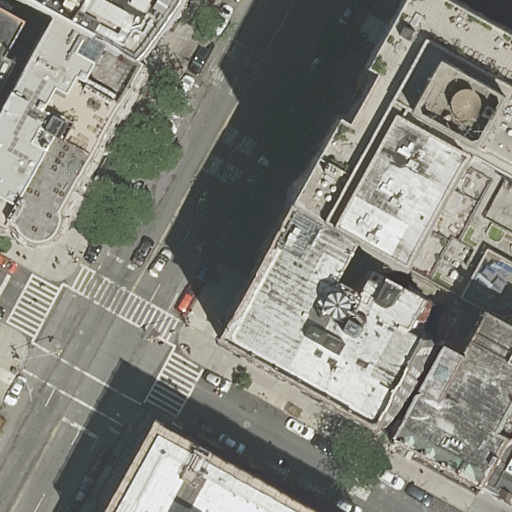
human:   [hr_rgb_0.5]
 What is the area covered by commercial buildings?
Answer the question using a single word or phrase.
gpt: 0m2

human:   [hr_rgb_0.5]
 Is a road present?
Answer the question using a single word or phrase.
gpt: yes

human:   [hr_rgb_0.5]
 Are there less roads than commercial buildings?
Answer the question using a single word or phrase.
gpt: no

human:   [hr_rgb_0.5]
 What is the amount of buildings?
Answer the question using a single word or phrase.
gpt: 9

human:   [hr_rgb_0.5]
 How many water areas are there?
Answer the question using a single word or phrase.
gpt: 0

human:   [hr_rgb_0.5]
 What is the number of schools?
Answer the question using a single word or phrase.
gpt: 1

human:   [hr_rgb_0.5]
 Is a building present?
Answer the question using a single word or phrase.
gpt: yes

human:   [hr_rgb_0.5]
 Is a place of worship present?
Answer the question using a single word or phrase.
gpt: yes

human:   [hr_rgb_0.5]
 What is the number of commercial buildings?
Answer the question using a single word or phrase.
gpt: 0

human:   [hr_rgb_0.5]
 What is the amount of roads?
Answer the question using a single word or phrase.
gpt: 2

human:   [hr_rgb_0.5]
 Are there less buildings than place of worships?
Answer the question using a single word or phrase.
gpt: no

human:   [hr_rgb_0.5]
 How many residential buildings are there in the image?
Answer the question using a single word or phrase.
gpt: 7

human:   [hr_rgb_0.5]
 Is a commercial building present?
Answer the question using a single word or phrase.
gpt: no

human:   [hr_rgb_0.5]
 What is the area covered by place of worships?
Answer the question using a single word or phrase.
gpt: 493m2

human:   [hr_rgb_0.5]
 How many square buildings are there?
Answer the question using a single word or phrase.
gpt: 0

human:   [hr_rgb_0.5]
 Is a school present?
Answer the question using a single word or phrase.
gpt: yes

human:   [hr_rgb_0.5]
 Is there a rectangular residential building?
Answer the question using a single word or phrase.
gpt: yes

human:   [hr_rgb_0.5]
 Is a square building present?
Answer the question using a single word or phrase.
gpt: no

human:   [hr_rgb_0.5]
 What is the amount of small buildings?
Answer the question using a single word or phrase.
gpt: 5

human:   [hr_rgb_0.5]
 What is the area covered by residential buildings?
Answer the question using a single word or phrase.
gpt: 2881m2

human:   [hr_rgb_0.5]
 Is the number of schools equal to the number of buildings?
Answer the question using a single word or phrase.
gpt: no

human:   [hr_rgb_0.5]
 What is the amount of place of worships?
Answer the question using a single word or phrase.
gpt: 1

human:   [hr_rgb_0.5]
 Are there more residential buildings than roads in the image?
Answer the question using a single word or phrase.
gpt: yes

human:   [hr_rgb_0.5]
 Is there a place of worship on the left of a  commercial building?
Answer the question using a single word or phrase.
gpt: no

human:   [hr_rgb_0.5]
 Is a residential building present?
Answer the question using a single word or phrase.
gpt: yes

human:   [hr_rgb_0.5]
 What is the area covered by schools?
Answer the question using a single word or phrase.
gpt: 36m2

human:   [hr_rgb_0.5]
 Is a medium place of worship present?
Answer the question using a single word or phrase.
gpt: yes

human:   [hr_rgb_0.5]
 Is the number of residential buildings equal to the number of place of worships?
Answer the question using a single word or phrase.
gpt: no

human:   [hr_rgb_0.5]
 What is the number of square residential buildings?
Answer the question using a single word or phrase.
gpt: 0

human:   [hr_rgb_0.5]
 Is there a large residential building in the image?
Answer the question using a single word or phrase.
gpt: yes

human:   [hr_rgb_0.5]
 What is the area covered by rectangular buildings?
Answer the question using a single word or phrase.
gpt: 544m2

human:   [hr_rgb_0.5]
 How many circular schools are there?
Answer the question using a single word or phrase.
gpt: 0

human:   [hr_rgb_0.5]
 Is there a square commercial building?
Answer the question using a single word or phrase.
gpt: no

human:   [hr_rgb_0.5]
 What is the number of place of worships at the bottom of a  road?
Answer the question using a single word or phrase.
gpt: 1

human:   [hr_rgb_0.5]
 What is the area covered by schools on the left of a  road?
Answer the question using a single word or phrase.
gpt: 36m2

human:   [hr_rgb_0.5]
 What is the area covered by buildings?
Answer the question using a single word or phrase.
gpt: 3412m2

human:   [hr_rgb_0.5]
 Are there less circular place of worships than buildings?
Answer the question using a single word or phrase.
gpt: yes

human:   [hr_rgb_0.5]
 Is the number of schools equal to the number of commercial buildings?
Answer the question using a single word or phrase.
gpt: no

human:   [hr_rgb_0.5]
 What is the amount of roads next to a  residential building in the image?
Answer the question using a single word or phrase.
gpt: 2

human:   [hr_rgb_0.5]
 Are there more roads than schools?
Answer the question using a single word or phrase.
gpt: yes

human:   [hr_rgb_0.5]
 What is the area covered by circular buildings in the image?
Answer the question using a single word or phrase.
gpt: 0m2

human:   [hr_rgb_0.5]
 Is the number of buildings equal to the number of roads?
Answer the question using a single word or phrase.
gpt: no

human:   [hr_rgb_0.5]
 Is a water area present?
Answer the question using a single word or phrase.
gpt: no

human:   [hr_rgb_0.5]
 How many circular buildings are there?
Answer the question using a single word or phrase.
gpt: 0

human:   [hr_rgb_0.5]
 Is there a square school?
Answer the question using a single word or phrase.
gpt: no

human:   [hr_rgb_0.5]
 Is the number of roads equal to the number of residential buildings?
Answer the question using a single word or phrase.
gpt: no

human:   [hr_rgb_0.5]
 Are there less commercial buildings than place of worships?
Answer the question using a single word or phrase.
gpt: yes

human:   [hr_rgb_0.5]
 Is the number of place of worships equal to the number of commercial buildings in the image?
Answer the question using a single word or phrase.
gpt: no

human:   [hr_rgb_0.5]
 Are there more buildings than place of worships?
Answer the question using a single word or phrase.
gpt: yes

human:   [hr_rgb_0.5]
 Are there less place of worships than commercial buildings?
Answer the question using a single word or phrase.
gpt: no

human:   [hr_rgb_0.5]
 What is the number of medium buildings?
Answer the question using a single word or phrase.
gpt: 2

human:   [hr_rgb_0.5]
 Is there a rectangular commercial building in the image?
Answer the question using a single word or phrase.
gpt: no

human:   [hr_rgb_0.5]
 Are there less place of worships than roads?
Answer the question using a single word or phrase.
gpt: yes

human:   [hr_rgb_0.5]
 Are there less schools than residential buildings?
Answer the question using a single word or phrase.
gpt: yes

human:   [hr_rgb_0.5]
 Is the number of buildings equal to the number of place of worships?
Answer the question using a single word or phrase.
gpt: no

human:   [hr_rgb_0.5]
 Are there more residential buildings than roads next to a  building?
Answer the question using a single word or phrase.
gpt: yes

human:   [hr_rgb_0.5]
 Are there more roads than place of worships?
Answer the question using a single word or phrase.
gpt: yes

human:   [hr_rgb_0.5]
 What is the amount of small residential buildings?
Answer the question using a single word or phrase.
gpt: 4

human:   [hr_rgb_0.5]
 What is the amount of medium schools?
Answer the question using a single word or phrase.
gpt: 0

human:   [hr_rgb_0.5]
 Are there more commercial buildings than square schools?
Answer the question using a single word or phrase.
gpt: no

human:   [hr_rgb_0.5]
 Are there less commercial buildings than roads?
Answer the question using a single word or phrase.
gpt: yes

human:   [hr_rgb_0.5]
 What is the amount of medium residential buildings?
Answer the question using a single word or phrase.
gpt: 1

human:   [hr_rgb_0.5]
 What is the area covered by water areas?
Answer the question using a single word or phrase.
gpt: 0m2

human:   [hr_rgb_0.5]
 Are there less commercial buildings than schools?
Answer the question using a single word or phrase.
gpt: yes